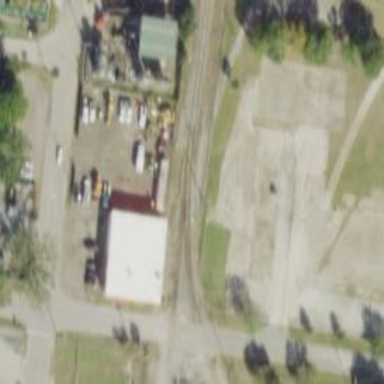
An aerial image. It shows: Rail spur service.